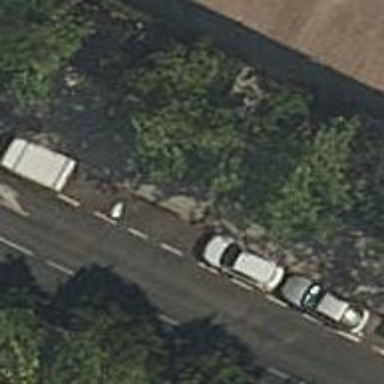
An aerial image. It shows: Footway surfaced with paving stones.